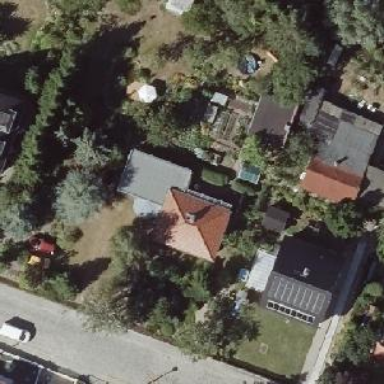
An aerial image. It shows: Detached building.